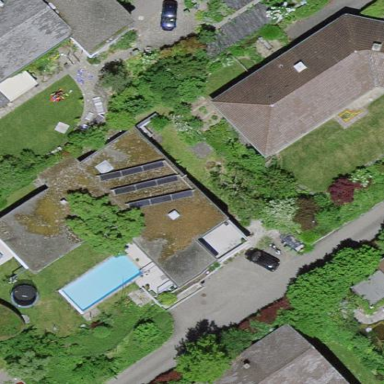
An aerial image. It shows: Residential building.